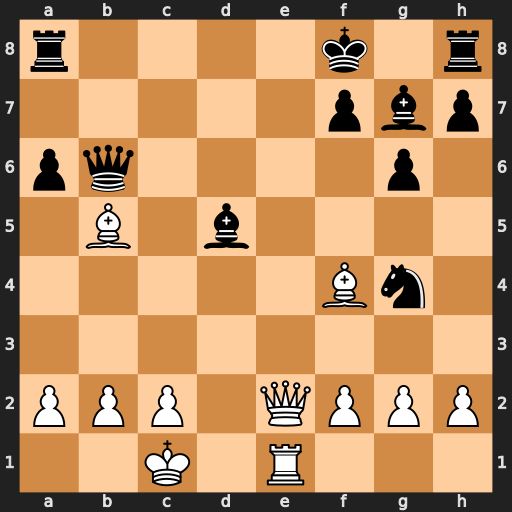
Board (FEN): r4k1r/5pbp/pq4p1/1B1b4/5Bn1/8/PPP1QPPP/2K1R3
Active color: w
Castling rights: -
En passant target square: -
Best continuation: Qe8+ Rxe8 Rxe8#